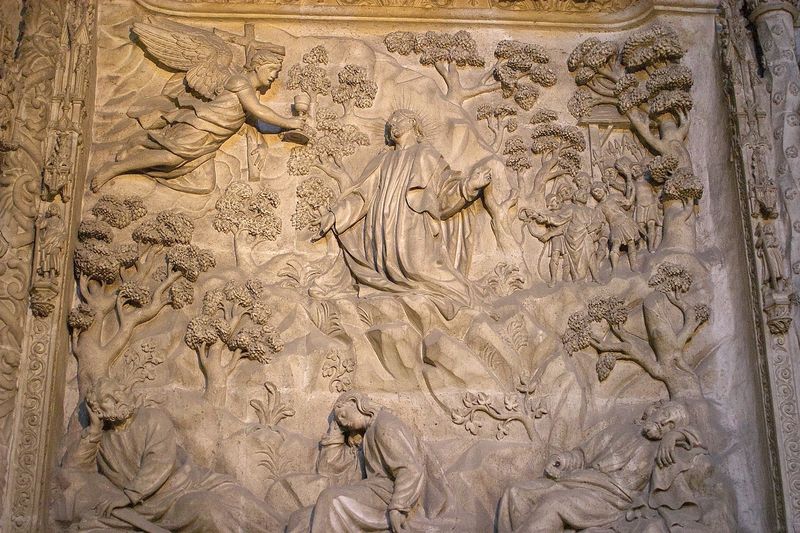
Titel: Kathedrale von Burgos
Künstler: Juan de Colonia
Standort: Burgos (EU - E); Burgos, Kathedrale (EU - E)
Schlagwörter: baum, berg, mann, bäume, marmor, männer, stein, ast, kelch, engel, ton, relief, schlafen, schlafend, soldaten, kreuz, verhaftung, soldat, beten, gebet, heiligenschein, nimbus, christus, jesus, jünger, betend, petrus, apostel, judas, ölberg, flehend, ölbaum, verrat, begen, kech, landschaft christus